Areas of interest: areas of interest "Bank"
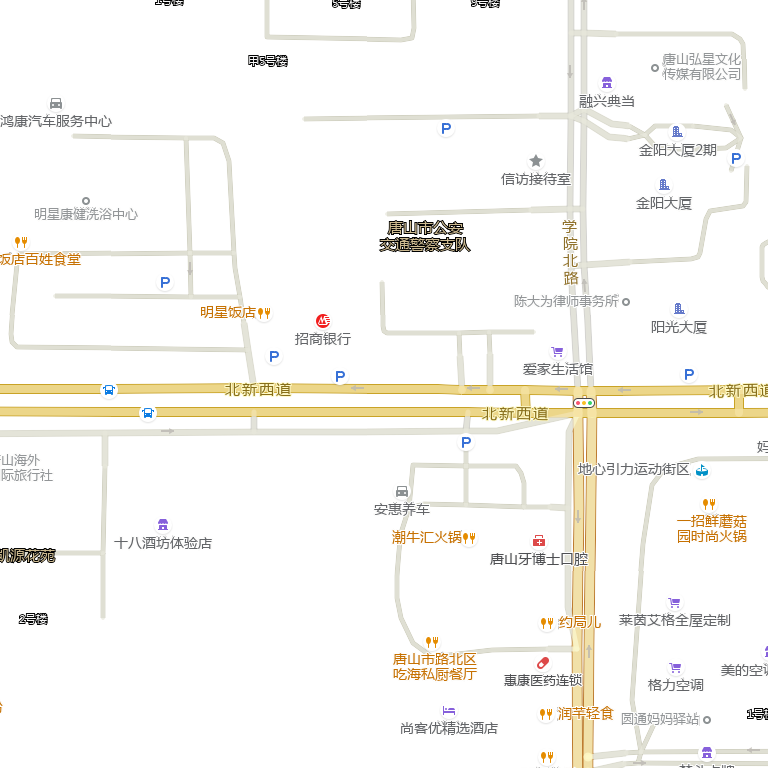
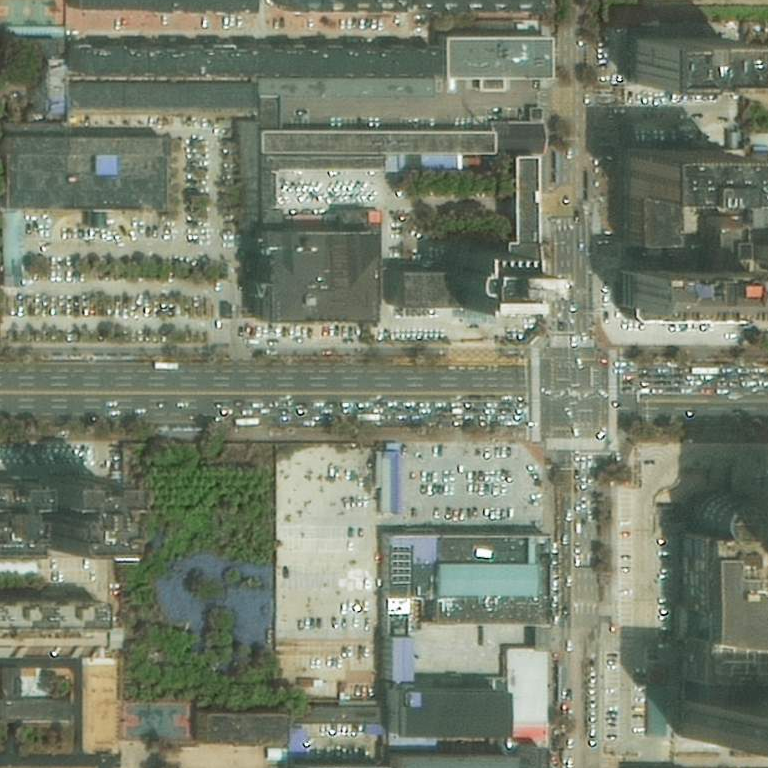